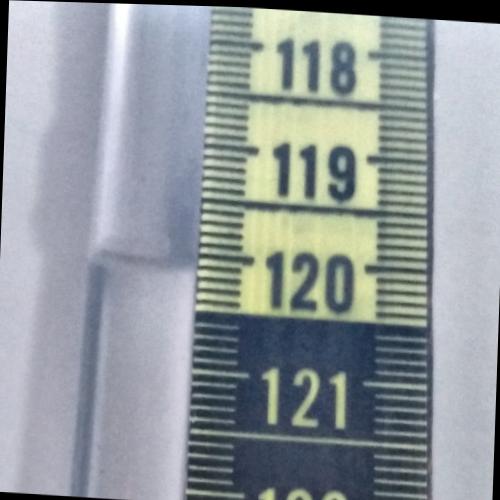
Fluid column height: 120.1 cm